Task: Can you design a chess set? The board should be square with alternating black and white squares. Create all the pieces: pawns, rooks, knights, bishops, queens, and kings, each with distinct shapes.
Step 4443:
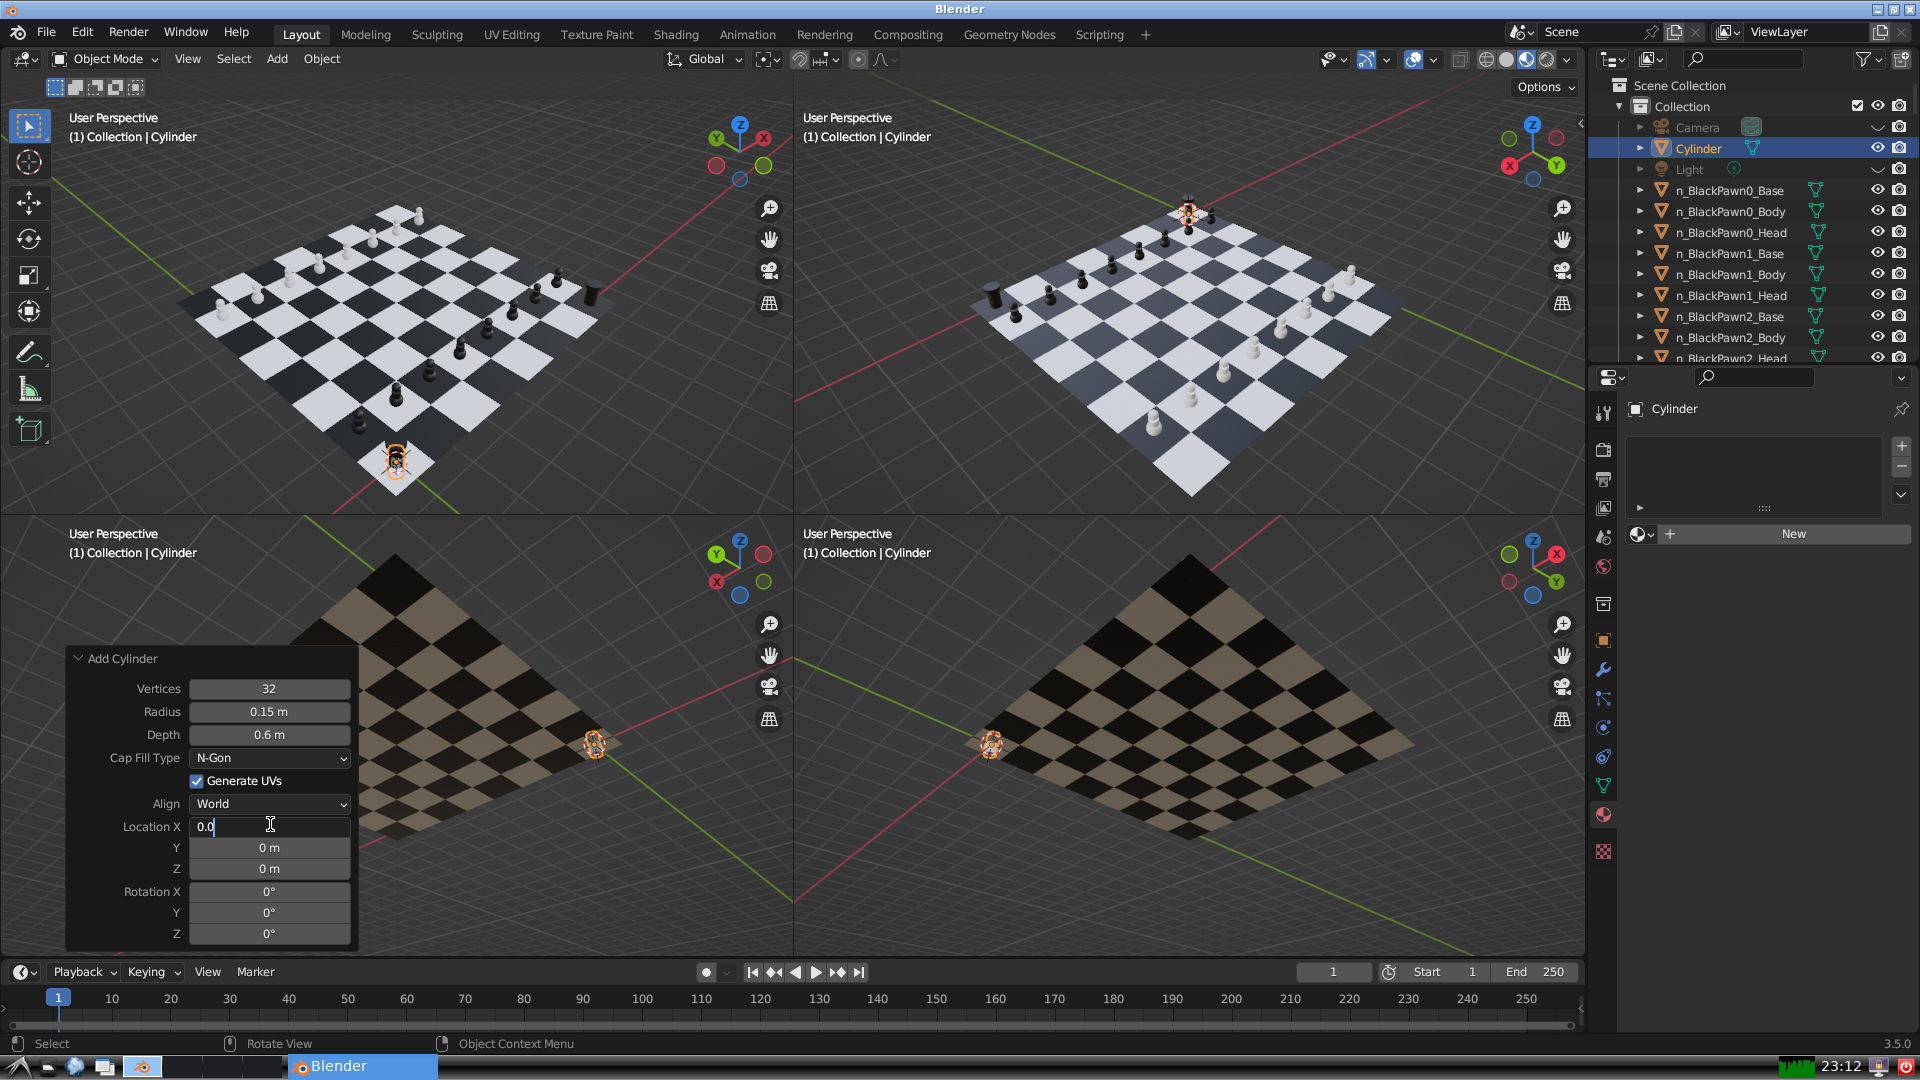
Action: {"key_press": ['Return']}